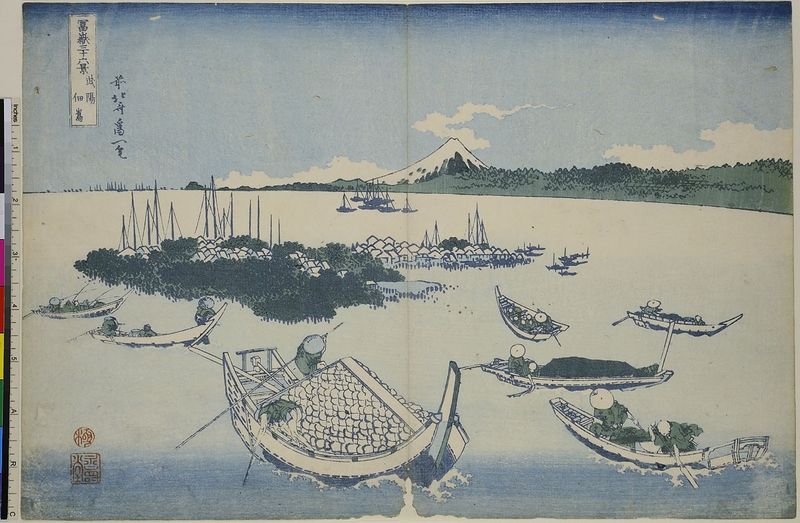
Titel: Die Insel Tsukada in der Edo-Bucht, Blatt 12 aus der Serie: 36 Ansichten des Fuji
Künstler: Katsushika Hokusai
Standort: Hamburg
Institution: Museum für Kunst und Gewerbe Hamburg
Schlagwörter: berg, meer, wasser, bäume, fluss, landschaft, menschen, see, hut, hüte, schnee, häuser, gewässer, insel, boot, boote, ruder, holzschnitt, japan, schrift, fischer, netze, berge, gebirge, dorf, schriftzeichen, bucht, fotografie, vulkan, fischerboot, fischerboote, asien, druckgraphik, druckgrafik, zeit, fjord, netz, farbholzschnitt, fischen, anlagen, huimmel, werkzeuge, landschaftsdarstellung, seee, edo, fuji, reproduktionen, volcano, hallig, druckerzeugnisse, angelgerät, fischereigerät, fischfanggerät, förde, volcan, staaken